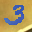
Label: 3